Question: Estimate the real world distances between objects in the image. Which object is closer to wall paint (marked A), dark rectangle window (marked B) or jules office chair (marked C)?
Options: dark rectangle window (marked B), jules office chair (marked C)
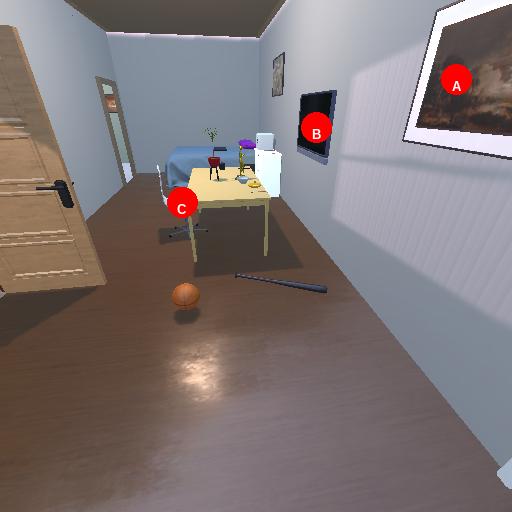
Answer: dark rectangle window (marked B)